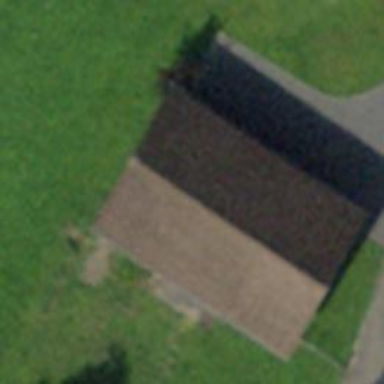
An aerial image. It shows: Rural barn.